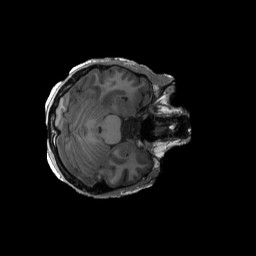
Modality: T1w
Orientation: axial
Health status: ill
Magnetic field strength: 3 T